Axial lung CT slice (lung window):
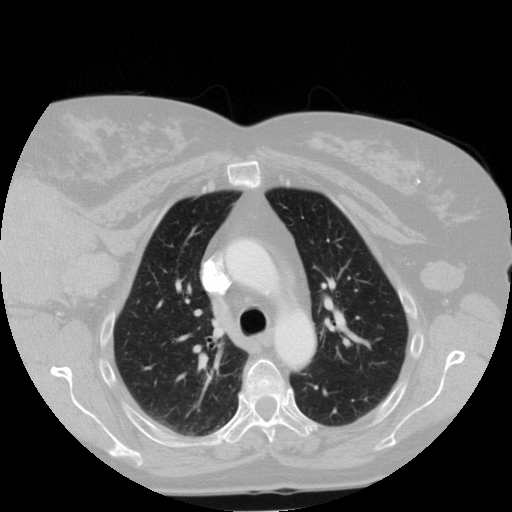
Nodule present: no